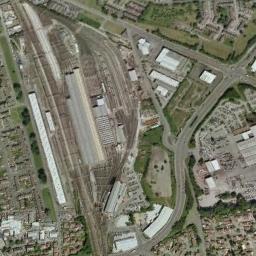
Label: railway_station